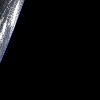
Label: space